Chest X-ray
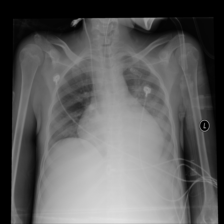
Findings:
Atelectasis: negative
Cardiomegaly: negative
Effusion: negative
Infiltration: negative
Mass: negative
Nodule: negative
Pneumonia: negative
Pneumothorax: negative
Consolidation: negative
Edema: negative
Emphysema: negative
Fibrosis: negative
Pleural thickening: negative
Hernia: negative